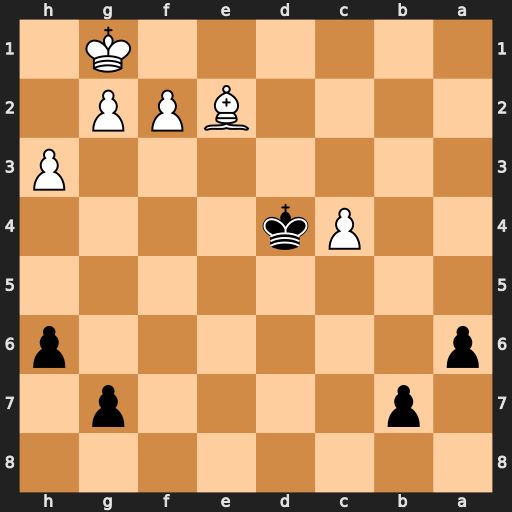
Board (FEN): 8/1p4p1/p6p/8/2Pk4/7P/4BPP1/6K1
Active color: b
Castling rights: -
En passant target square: -
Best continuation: a5 Bd1 Kxc4 Kf1 Kc3 Ba4 Kb4 Bd7 a4